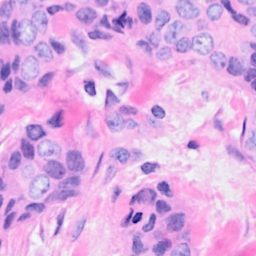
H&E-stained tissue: Breast